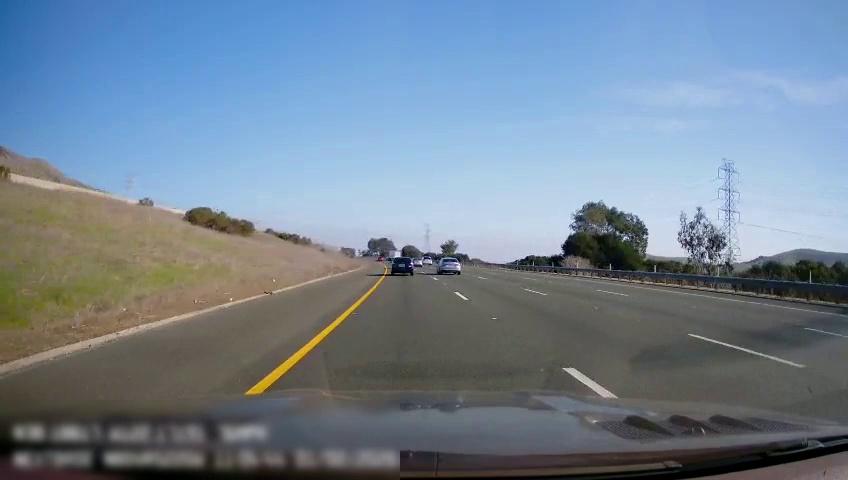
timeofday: Day
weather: Sunny
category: Drivable Space
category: Vehicles | Other LV
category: Vehicles | Car
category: Vehicles | Car
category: Vehicles | SUV
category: Vehicles | Car
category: Lanes | Current Lane
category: Lanes | Current Lane
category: Lanes | Alternate Lane
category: Lanes | Alternate Lane
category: Lanes | Alternate Lane